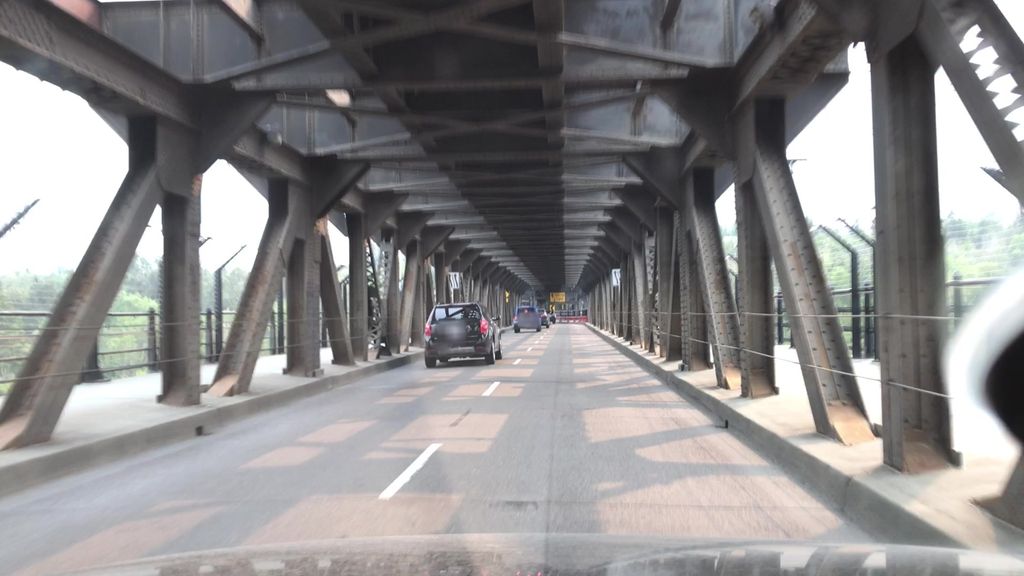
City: edmonton